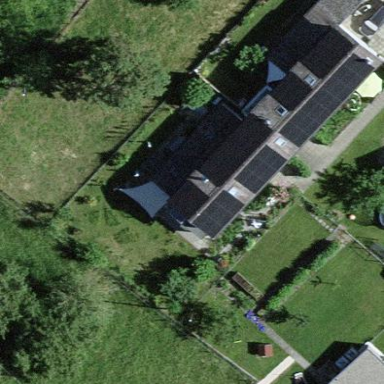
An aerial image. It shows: Residential building.